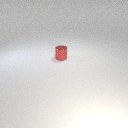
small red metal cylinder